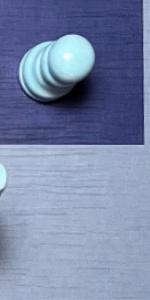
Label: Empty